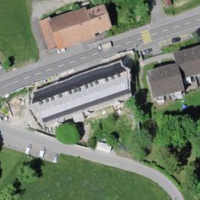
EUNIS habitat code: 55
Species observed at this site:
Allium ursinum
Vicia sepium
Veronica chamaedrys
Brassica napus
Urtica dioica
Sambucus nigra
Trifolium pratense
Dactylis glomerata
Anthriscus sylvestris
Bromus sterilis
Ajuga reptans
Geranium sanguineum
Geranium robertianum
Bellis perennis
Taraxacum officinale
Allium schoenoprasum
Matteuccia struthiopteris
Hedera helix
Ranunculus repens